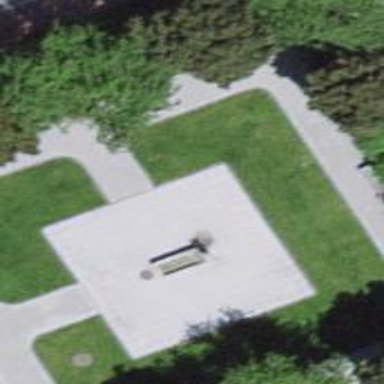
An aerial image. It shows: Beautiful fountain.